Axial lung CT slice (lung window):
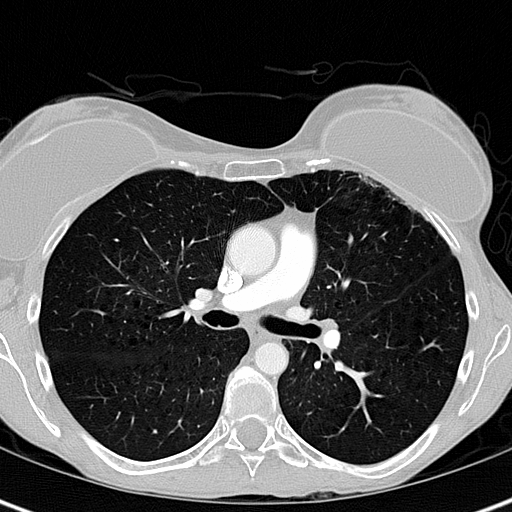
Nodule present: no